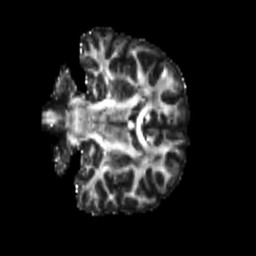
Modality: FA
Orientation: coronal
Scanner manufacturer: siemens
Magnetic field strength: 3 T
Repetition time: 4 s
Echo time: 0.0594 s